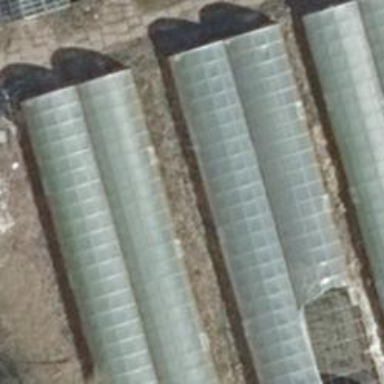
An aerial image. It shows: Greenhouse.